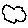
Label: cloud